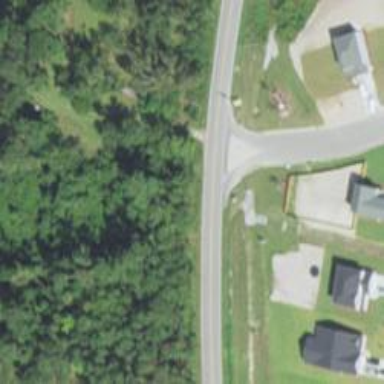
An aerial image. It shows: Secondary road.